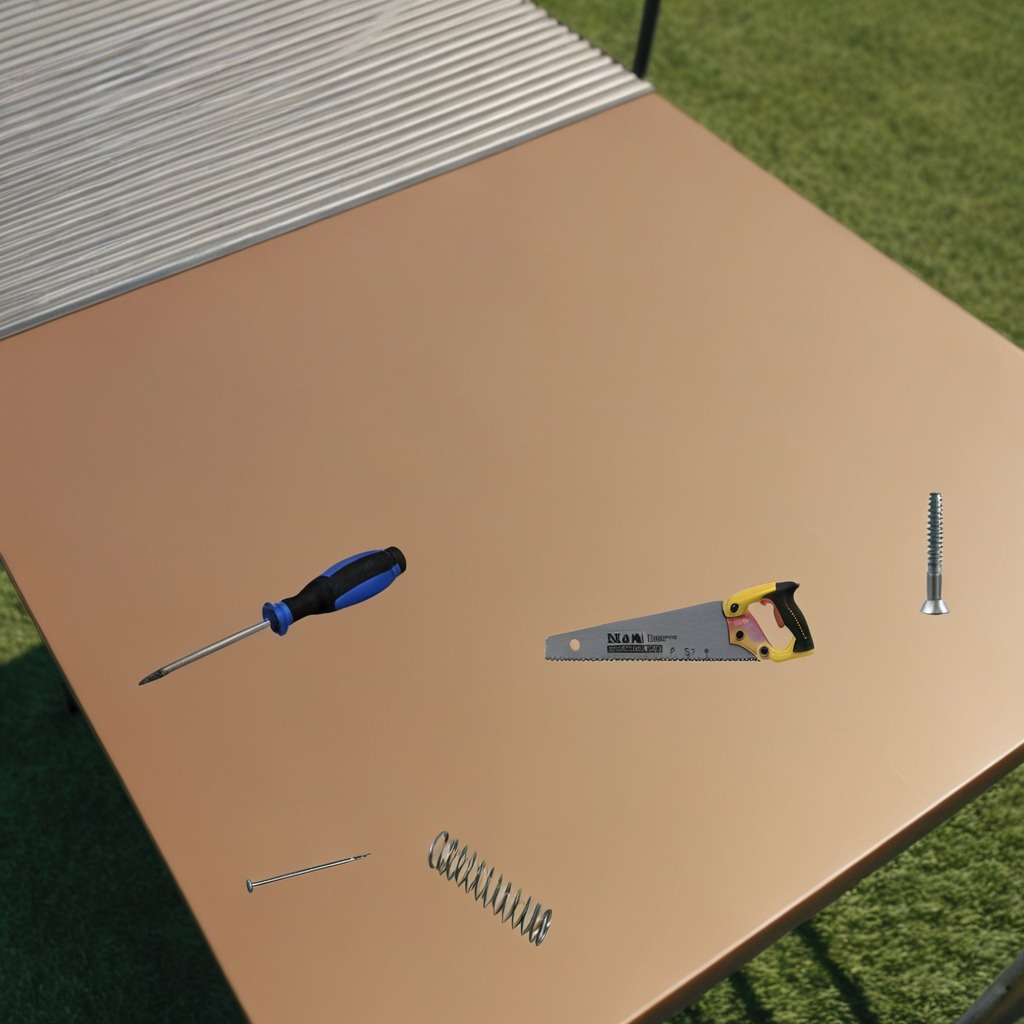
A metal machine screw, an iron nail, a coiled metal spring, a handheld metal saw, and a screwdriver are lying on the textured surface.